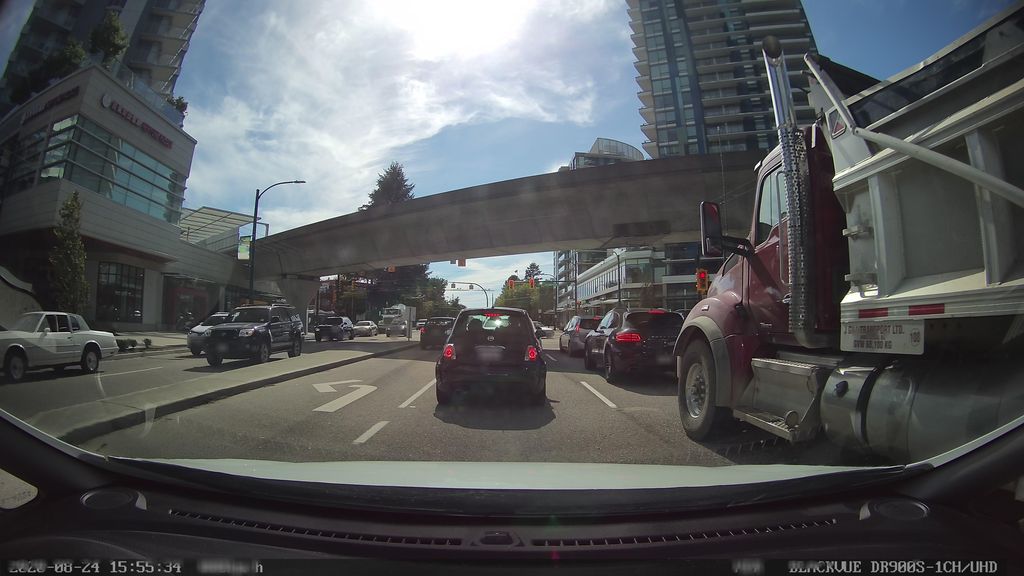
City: vancouver